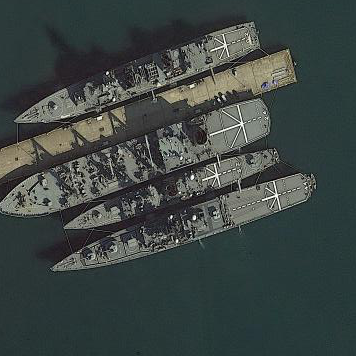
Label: cruiser